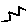
Label: zigzag